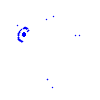
Particle: pion